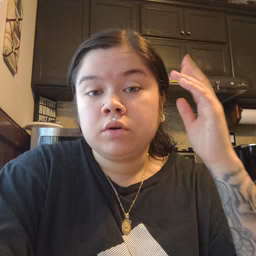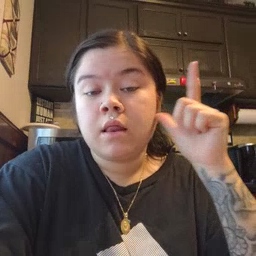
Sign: loud